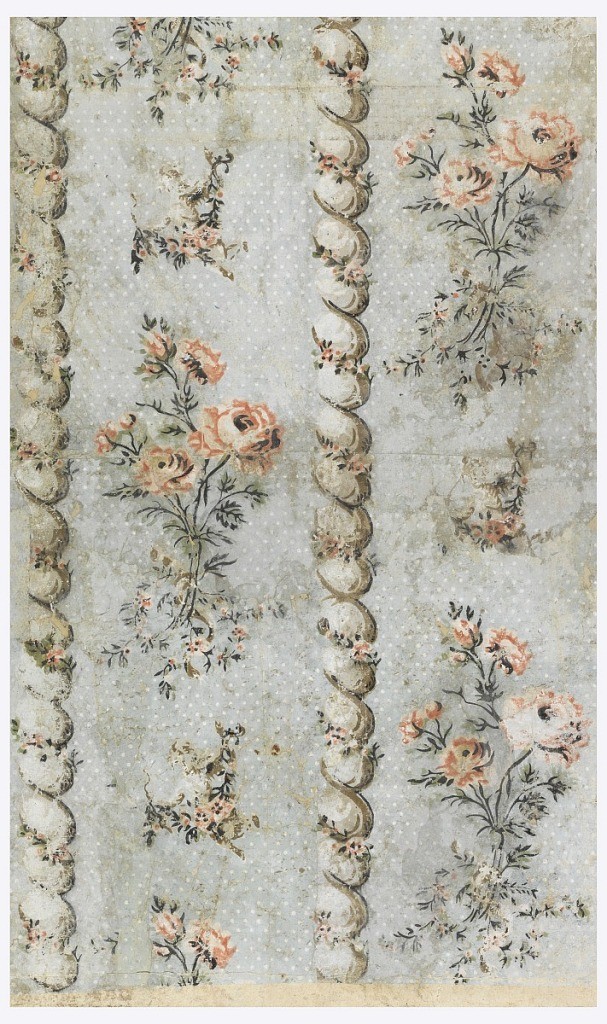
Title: Sidewall
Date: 1775–85
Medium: Block-printed on handmade paper
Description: Vertical rectangle composed of three joined sheets giving one and one-half repeats of drop-repeating design, which repeats twice in one width. Vertical twisted cable, entwined with floral sprays, flanked by alternating large and small clusters of roses.